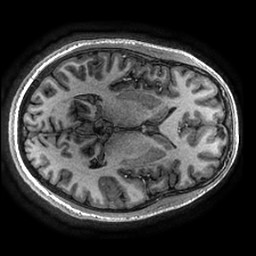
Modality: T1w
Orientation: axial
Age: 24
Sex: female
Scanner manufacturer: ge
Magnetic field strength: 3 T
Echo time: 0.002736 s